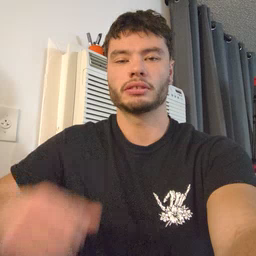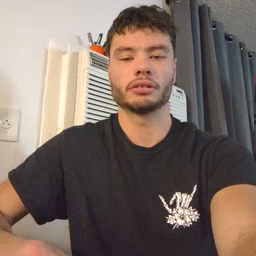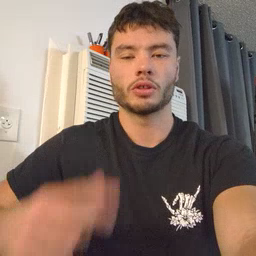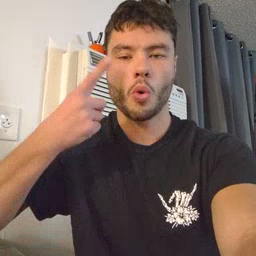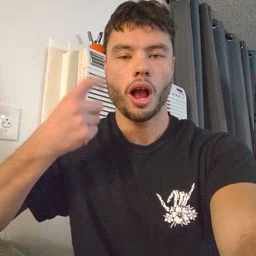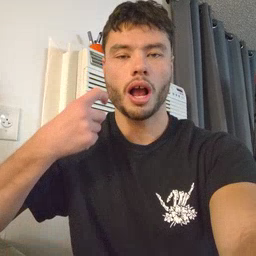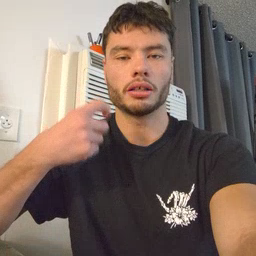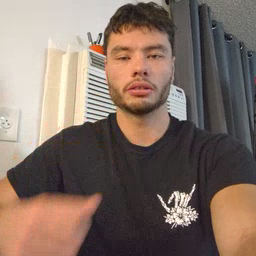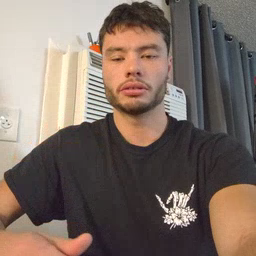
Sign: cry